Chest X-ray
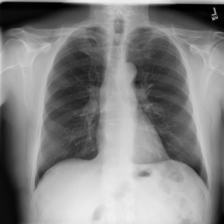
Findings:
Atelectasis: negative
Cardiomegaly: negative
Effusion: negative
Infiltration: negative
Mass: negative
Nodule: negative
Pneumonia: negative
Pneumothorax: negative
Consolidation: negative
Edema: negative
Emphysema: negative
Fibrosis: negative
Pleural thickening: negative
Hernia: negative